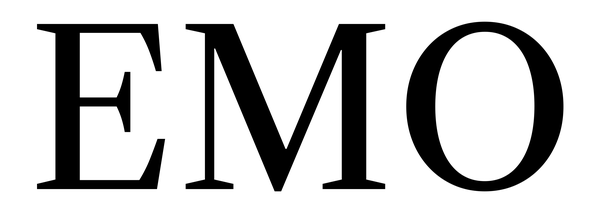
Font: LibreCaslonText_Regular